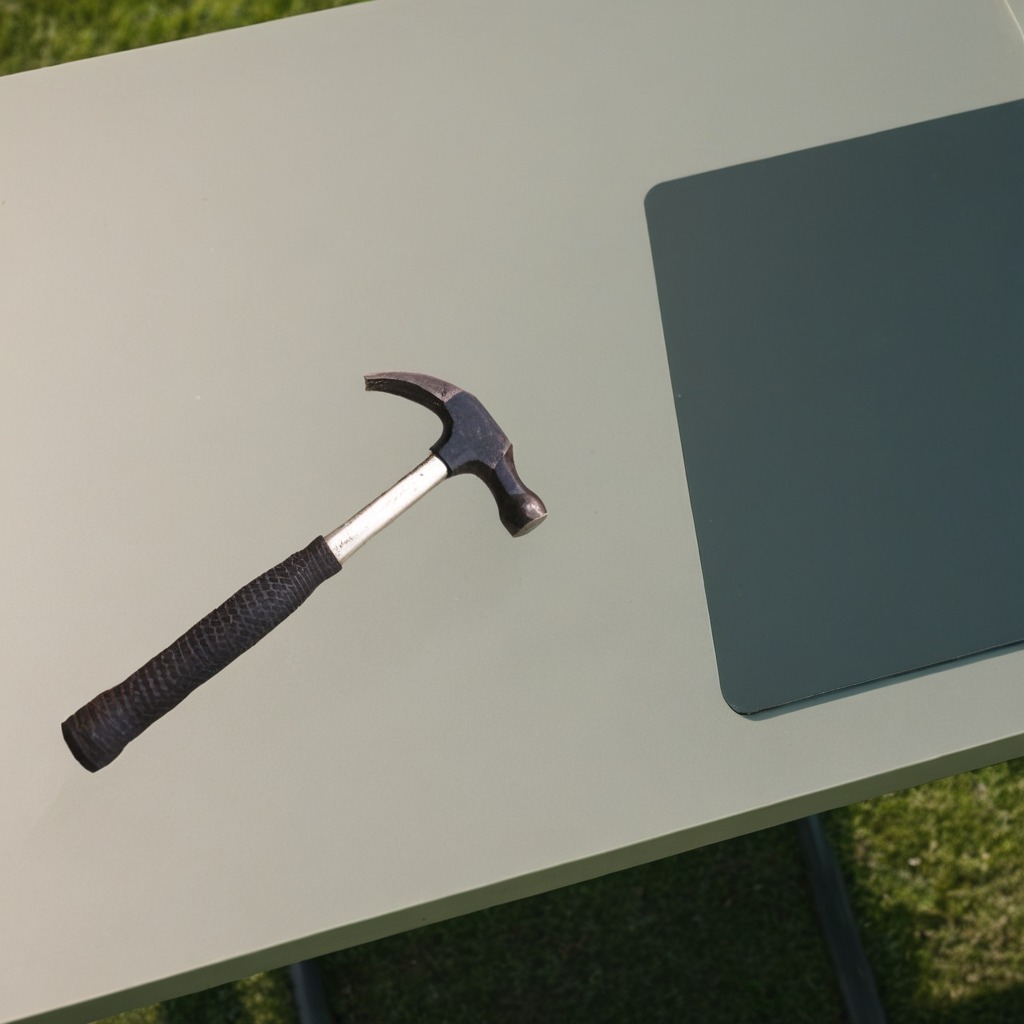
A hammer is lying on the textured surface of a utility table.